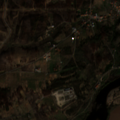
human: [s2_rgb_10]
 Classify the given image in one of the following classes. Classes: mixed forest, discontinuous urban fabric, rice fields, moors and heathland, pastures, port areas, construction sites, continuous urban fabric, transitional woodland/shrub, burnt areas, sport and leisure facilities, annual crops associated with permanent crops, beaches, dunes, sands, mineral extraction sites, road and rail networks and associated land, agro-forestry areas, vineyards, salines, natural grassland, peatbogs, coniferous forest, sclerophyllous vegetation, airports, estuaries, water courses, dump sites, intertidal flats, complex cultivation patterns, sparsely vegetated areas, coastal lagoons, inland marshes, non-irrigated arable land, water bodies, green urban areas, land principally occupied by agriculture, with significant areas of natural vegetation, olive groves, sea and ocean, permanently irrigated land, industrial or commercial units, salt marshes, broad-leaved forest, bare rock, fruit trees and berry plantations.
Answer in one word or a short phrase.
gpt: discontinuous urban fabric, permanently irrigated land, olive groves, complex cultivation patterns, land principally occupied by agriculture, with significant areas of natural vegetation, transitional woodland/shrub, water courses